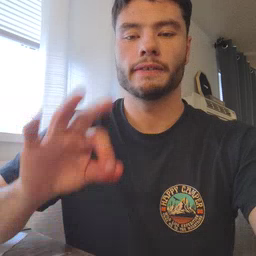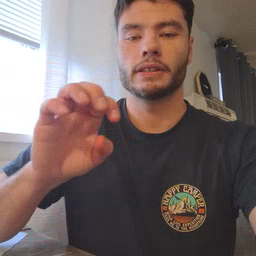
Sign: feet